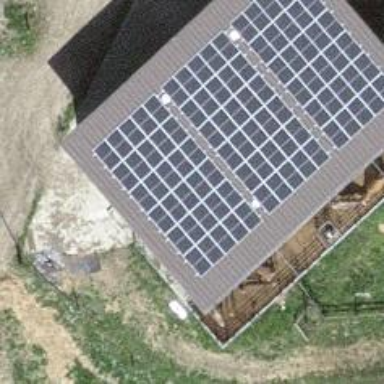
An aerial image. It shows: Solar power generator utilizing photovoltaic technology with solar photovoltaic panels.